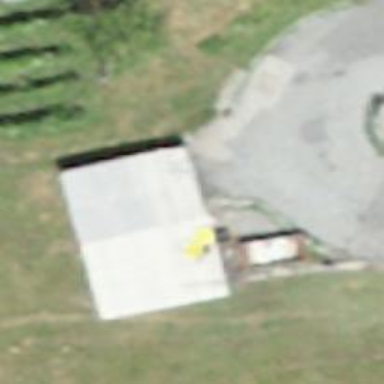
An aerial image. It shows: Shed building.